九年级 · 解析几何
(本小题 8.0 分)

如图, 在平面直角坐标系中, 以坐标原点 $O$ 为圆心, 2 为半径画 $\odot O, P$ 是 $\odot O$ 上一动点, 且 $P$在第一象限内, 过点 $P$ 作 $\odot O$ 的切线与 $x$ 轴相交于点 $A$, 与 $y$ 轴相交于点 $B$.

(1)点 $P$ 在运动时, 线段 $A B$ 的长度也在发生变化, 请写出线段 $A B$ 长度的最小值, 并说明理由.

(2)在 $\odot O$ 上是否存在一点 $Q$, 使得以 $Q, O, A, P$ 为顶点的四边形是平行四边形?若存在, 请求出点 $Q$ 的坐标;若不存在, 请说明理由.
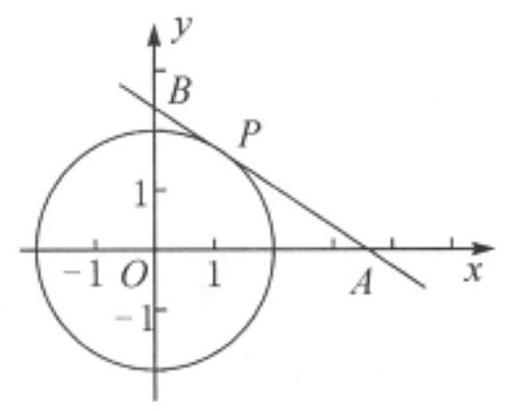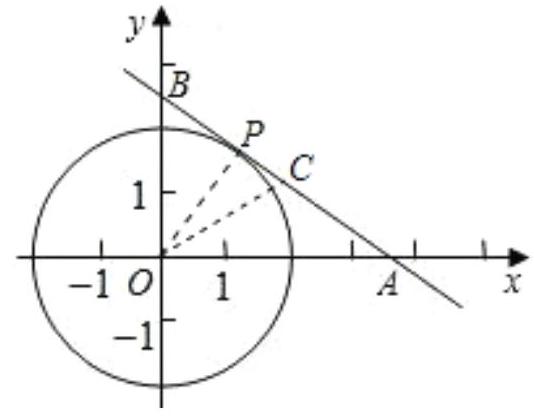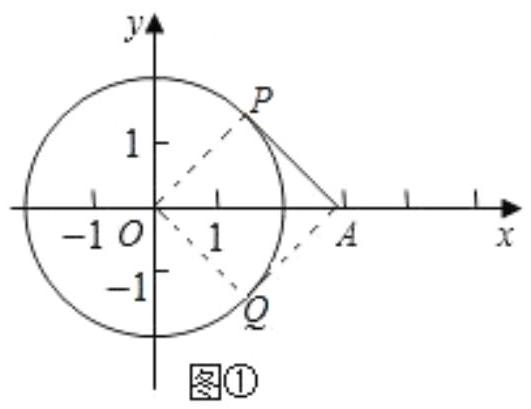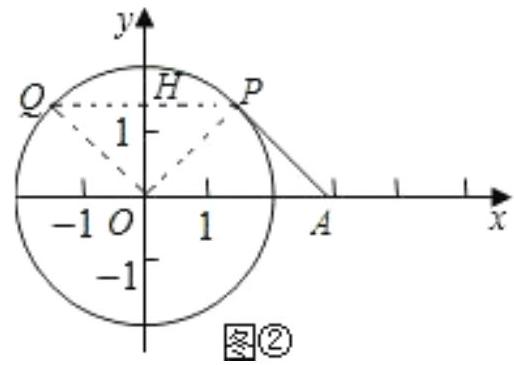
答案: 解: (1)线段 $A B$ 长度的最小值为 4 , 理由如下: 连接 $O P$,

$\because A B$ 切 $\odot O$ 于 $P$,

$\therefore O P \perp A B$,

取 $A B$ 的中点 $C$,

则 $A B=20 C$;

当 $O C=O P$ 时, $O C$ 最短,

即 $A B$ 最短,

此时 $A B=4$;

(2)设存在符合条件的点 $Q$,

如图(1), 设四边形 $A P O Q$ 为平行四边形;

$\because \angle A P O=90^{\circ}$,

$\therefore$ 四边形 $A P O Q$ 为矩形,

又 $\because O P=O Q$,

$\therefore$ 四边形 $A P O Q$ 为正方形,

$\therefore O Q=Q A, \angle Q O A=45^{\circ}$;
在Rt $\triangle O Q A$ 中, 根据 $O Q=2, \angle A O Q=45^{\circ}$,

得 $Q$ 点坐标为 $(\sqrt{2},-\sqrt{2}) ;$

如图(2), 设四边形 $A P Q O$ 为平行四边形;

$\because O Q / / P A, \angle A P O=90^{\circ}$,

$\therefore \angle P O Q=90^{\circ}$,

又 $\because O P=O Q$,

$\therefore \angle P Q O=45^{\circ}$,

$\because P Q / / O A$,

$\therefore P Q \perp y$ 轴;

设 $P Q \perp y$ 轴于点 $H$,

在 $R t \triangle O H Q$ 中, 根据 $O Q=2, \angle H Q O=45^{\circ}$,

得 $Q$ 点坐标为 $(-\sqrt{2}, \sqrt{2})$.

$\therefore$ 符合条件的点 $Q$ 的坐标为 $(\sqrt{2},-\sqrt{2})$ 或 $(-\sqrt{2}, \sqrt{2})$.

【解析】本题利用了切线的性质, 平行四边形的性质, 等腰直角三角形的性质求解.

(1)如图, 设 $A B$ 的中点为 $C$, 连接 $O P$, 由于 $A B$ 是圆的切线, 故 $\triangle O P C$ 是直角三角形, 所以当 $O C$ 与 $O P$ 重合时, $O C$ 最短;

(2)分两种情况: 如图 (1), 当四边形 $A P O Q$ 是正方形时, $\triangle O P A, \triangle O A Q$ 都是等腰直角三角形, 可求得点 $Q$ 的坐标为, 如图(2), 可求得 $\angle Q O P=\angle O P A=90^{\circ}$, 由于 $O P=O Q$, 故 $\triangle O P Q$ 是等腰直角三角形, 可求得点 $Q$ 的坐标为.